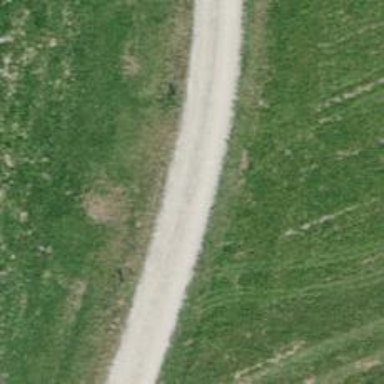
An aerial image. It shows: Track with grade 2 gravel surface.